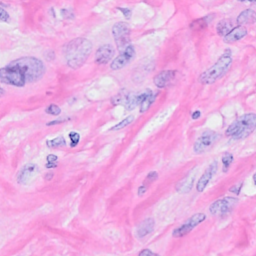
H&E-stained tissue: Breast